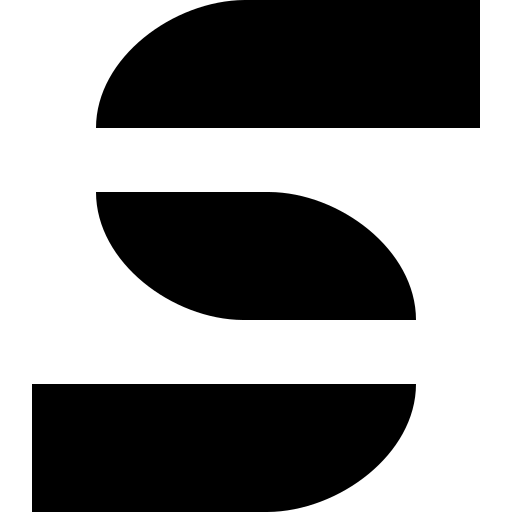
Tags: icon, FontAwesome, fa-icon, brand, sitrox